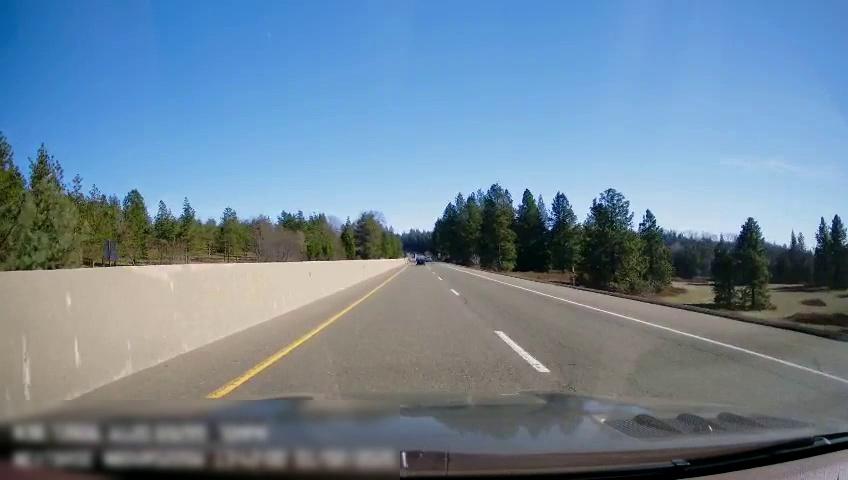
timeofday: Day
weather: Sunny
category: Drivable Space
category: Lanes | Alternate Lane
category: Lanes | Current Lane
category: Lanes | Alternate Lane